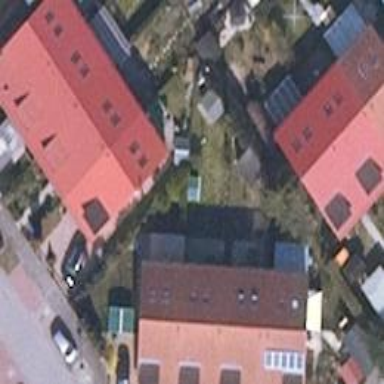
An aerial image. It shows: Terrace building.